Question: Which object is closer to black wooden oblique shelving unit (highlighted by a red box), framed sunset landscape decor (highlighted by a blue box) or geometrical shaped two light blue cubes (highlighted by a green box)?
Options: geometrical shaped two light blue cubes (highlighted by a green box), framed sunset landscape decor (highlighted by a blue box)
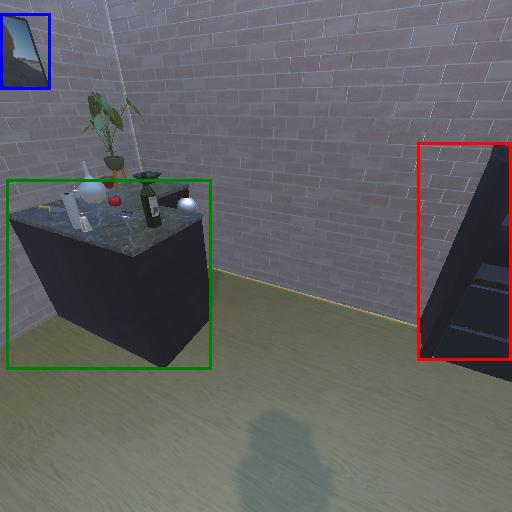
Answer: geometrical shaped two light blue cubes (highlighted by a green box)